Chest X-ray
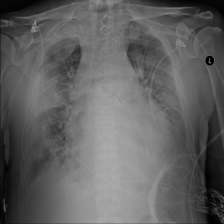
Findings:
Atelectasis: negative
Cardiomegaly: negative
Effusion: positive
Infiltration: negative
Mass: negative
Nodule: negative
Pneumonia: negative
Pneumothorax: negative
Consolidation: positive
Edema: negative
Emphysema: negative
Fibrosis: negative
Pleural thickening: negative
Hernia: negative